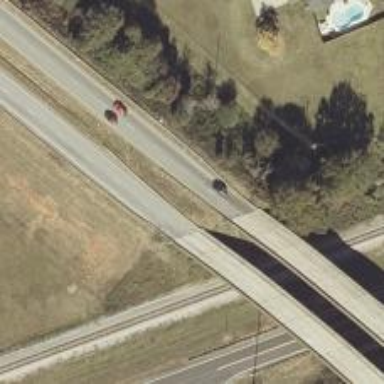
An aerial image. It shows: Bridge on trunk highway.